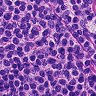
Metastatic tissue present: no